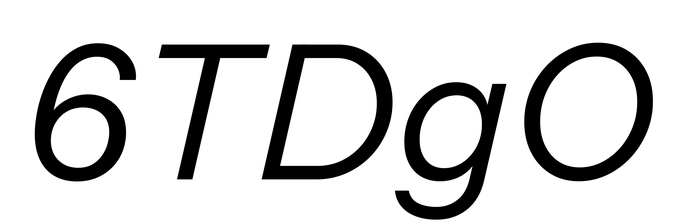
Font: InstrumentSans-Italic_Italic